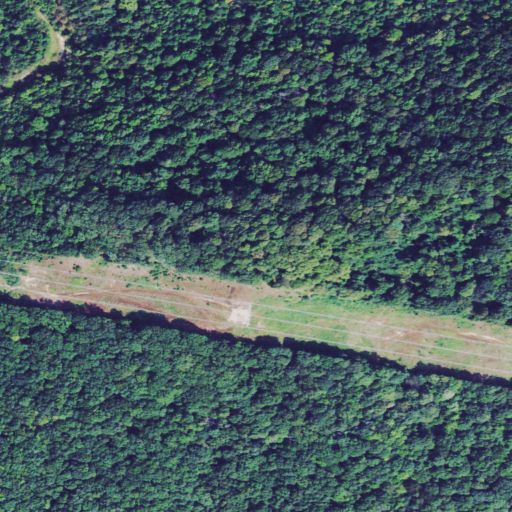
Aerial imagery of mountain in Ohio named Poplar Knob containing deciduous forest and pasture